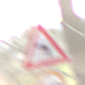
Verkehrszeichen: KurveLinks
Zusatzzeichen unten: Ueberholverbot
Umgebung: Outdoor, Nature
Tageszeit: MorningAfternoon
Wetter: PartlyCloudy
Licht: Natural
Jahreszeit: NotSpecified
Kontrast: LowContrast